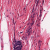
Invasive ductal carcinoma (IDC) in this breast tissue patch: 0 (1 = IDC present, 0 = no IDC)